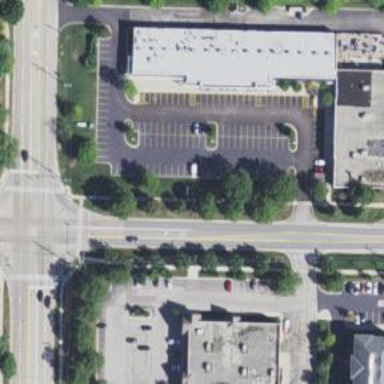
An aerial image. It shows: Retail building.